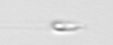
Label: flagellate_morphotype3